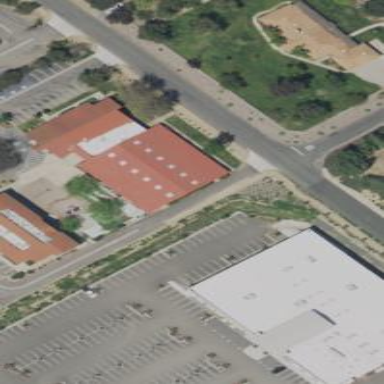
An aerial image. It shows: School building.